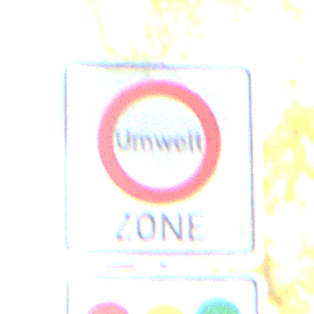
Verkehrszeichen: BeginnUmweltzone
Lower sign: FreistellungVomVerkehrsverbot1
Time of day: Midday
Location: Outdoor (Urban)
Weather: Clear
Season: NotSpecified
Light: Natural